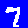
Digit: 7